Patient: sex F, age 48
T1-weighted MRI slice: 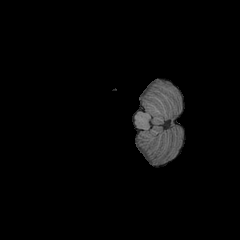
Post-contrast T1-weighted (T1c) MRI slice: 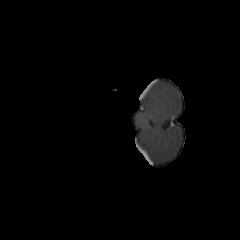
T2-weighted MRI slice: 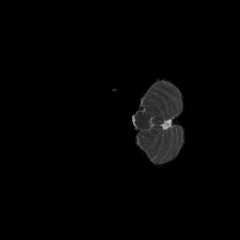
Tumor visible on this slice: no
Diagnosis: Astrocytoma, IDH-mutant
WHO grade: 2